Question: I'm struggling with an Android layout here, this seems like it should be so simple, but no joy, a simple linear layout results in the image shown:

'''
<?xml version="1.0" encoding="utf-8"?>
<LinearLayout xmlns:android="http://schemas.android.com/apk/res/android"
android:orientation="vertical"
android:layout_width="fill_parent"
android:layout_height="fill_parent"
android:background="#ffffff"
android:minWidth="25px"
android:minHeight="100dp">
<TextView
android:text="Last Game"
android:textAppearance="?android:attr/textAppearanceLarge"
android:layout_width="fill_parent"
android:layout_height="wrap_content"
android:id="@+id/textView1"
android:gravity="center_horizontal"
android:background="#003300" />
<LinearLayout
android:layout_width="match_parent"
android:layout_height="wrap_content"
android:background="#ffffff">
<ImageView
android:src="@android:drawable/ic_menu_gallery"
android:layout_width="80dp"
android:id="@+id/imageView1"
android:layout_gravity="left"
android:layout_height="80dp" />
<TextView
android:textColor="#000000"
android:text="WR"
android:textAppearance="?android:attr/textAppearanceLarge"
android:layout_width="wrap_content"
android:layout_height="fill_parent"
android:id="@+id/textView2"
android:gravity="right"
android:paddingRight="5dp" />
<View
android:background="#000000"
android:layout_width="1dp"
android:layout_height="fill_parent"
android:id="@+id/view1"
android:layout_gravity="center_horizontal" />
<TextView
android:textColor="#000000"
android:text="LR"
android:textAppearance="?android:attr/textAppearanceLarge"
android:layout_width="wrap_content"
android:layout_height="fill_parent"
android:id="@+id/textView3"
android:gravity="left"
android:paddingLeft="5dp" />
<ImageView
android:src="@android:drawable/ic_menu_gallery"
android:layout_gravity="right"
android:layout_width="80dp"
android:id="@+id/imageView1"
android:layout_height="80dp" />
</LinearLayout>
</LinearLayout>
'''
What I want, is the Left image to be at the left margin (left justified)
The Right image at the right margin (right justified)
the Vertical bar to always be centered
And the WR to be right justified close to the center
And the LR to be left justified close to the center.
Should I use Relative Layout?
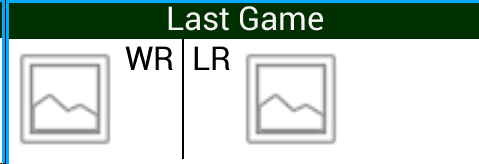
Answer: I would. You can use
'''
android:layout_alignParentLeft="true"
'''
and
'''
android:layout_alignParentRight="true"
'''
for the images, respecitvely. Then use
'''
android:layout_centerHorizontal="true"
'''
for your line and
'''
android:layout_toLeftOf="id" // enter id of line
'''
and
'''
android:layout_toRightOf="id" // enter id of line
'''
to place your 'TextView's on either side of the line and add 'padding' as needed